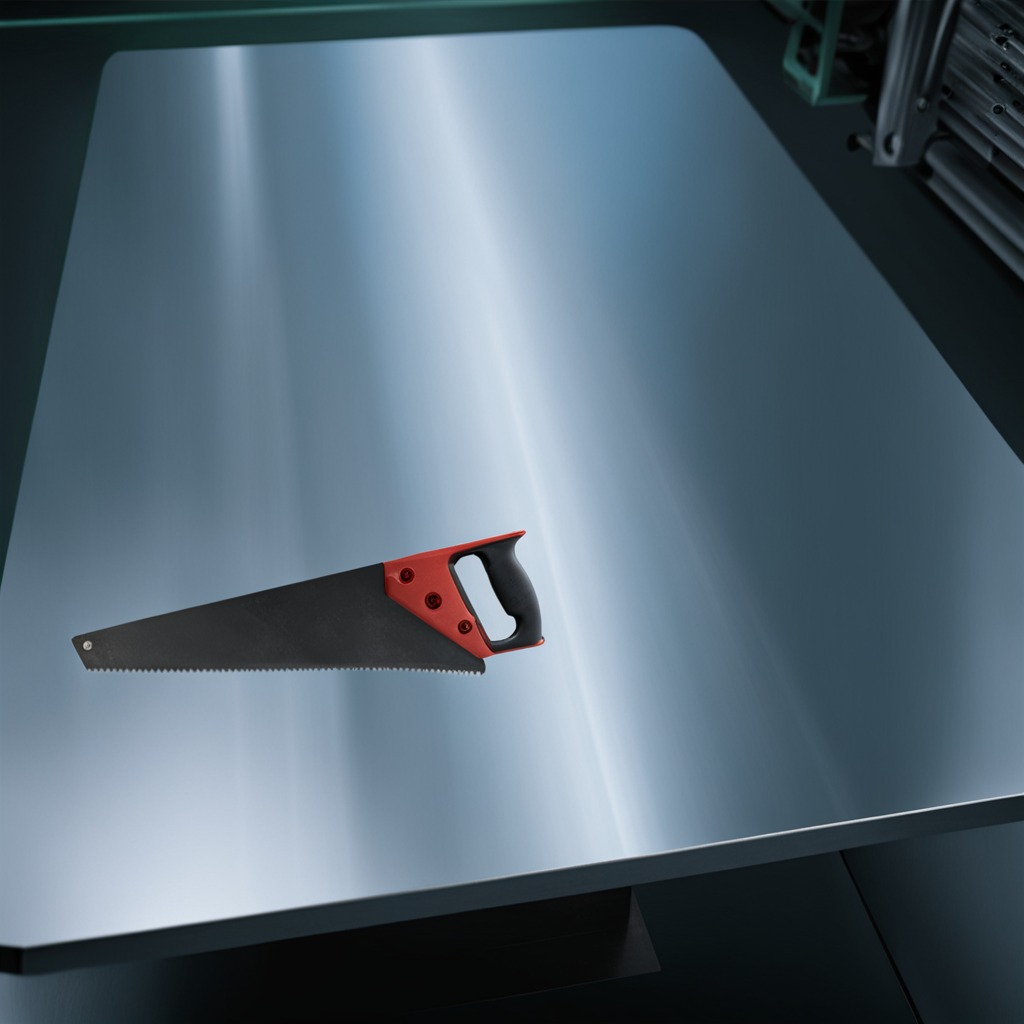
A handheld metal saw is lying on a metal table in a machine shop under fluorescent lights.